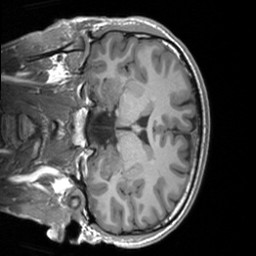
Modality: T1w
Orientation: coronal
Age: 21
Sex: male
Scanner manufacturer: siemens
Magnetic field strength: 3 T
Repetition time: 1.9 s
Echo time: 0.00226 s